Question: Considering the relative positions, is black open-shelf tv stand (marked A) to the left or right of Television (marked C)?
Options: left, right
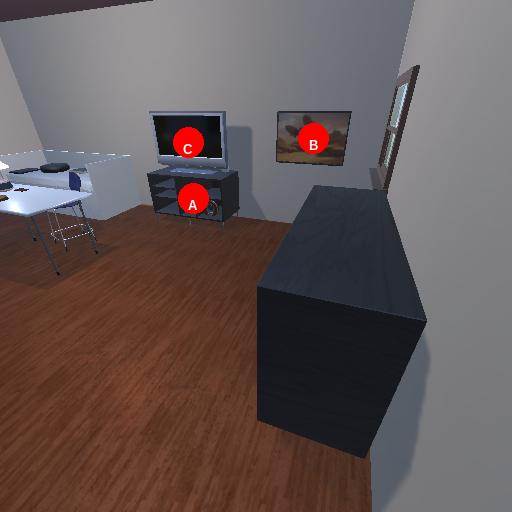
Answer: left